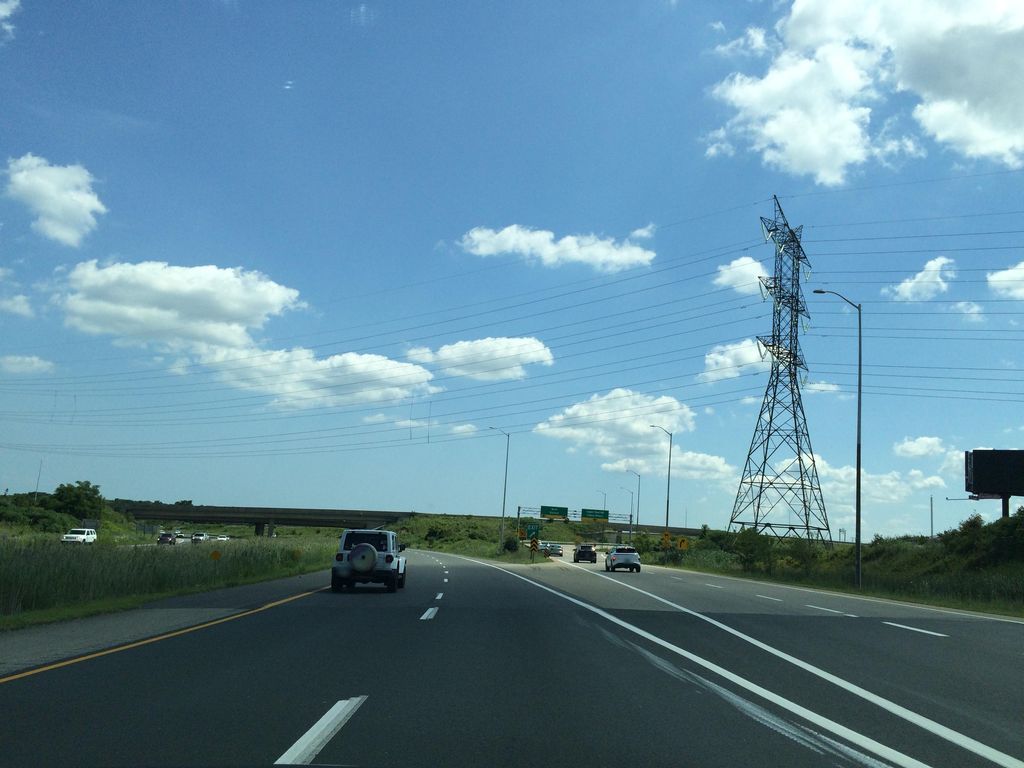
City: hamilton